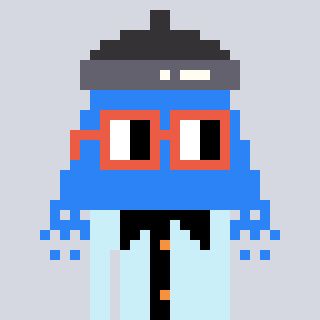
a pixel art character with square orange glasses, a shower-shaped head and a cold-colored body on a cool background